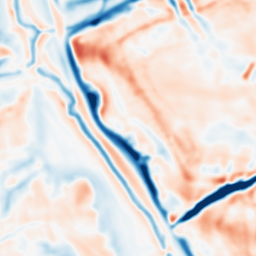
Category: multiscale
Decomposition family: dog_multiscale
Decomposition parameters: sigma_ratio: 1.4
n_scales: 4
base_sigma: 2
Upsampling method: cubic_mitchell
Upsampling parameters: scale: 2
Upsampling scale: 2